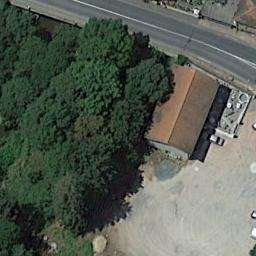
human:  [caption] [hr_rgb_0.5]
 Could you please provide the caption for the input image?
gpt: The sparse residential is on the bare land next to some trees and a road .

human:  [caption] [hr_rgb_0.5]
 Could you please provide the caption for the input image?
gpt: A path leads to this house with black roof .

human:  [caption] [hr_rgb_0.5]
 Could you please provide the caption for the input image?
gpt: Many trees are beside the sparse residential .

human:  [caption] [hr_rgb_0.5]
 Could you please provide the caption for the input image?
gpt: In a sparse residential area there is an orange house and a swimming pool, Many green trees, And a road .

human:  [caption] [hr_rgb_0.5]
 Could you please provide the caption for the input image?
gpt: A sparse residential area with some green trees and a brown building by the roadside .